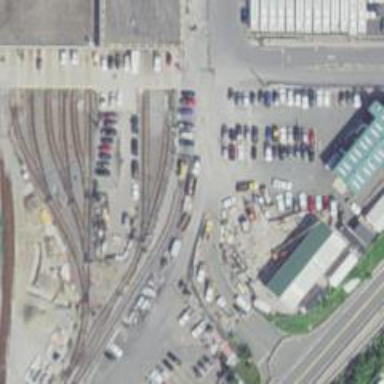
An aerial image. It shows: Yard area with electrified rail tracks.